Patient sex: F
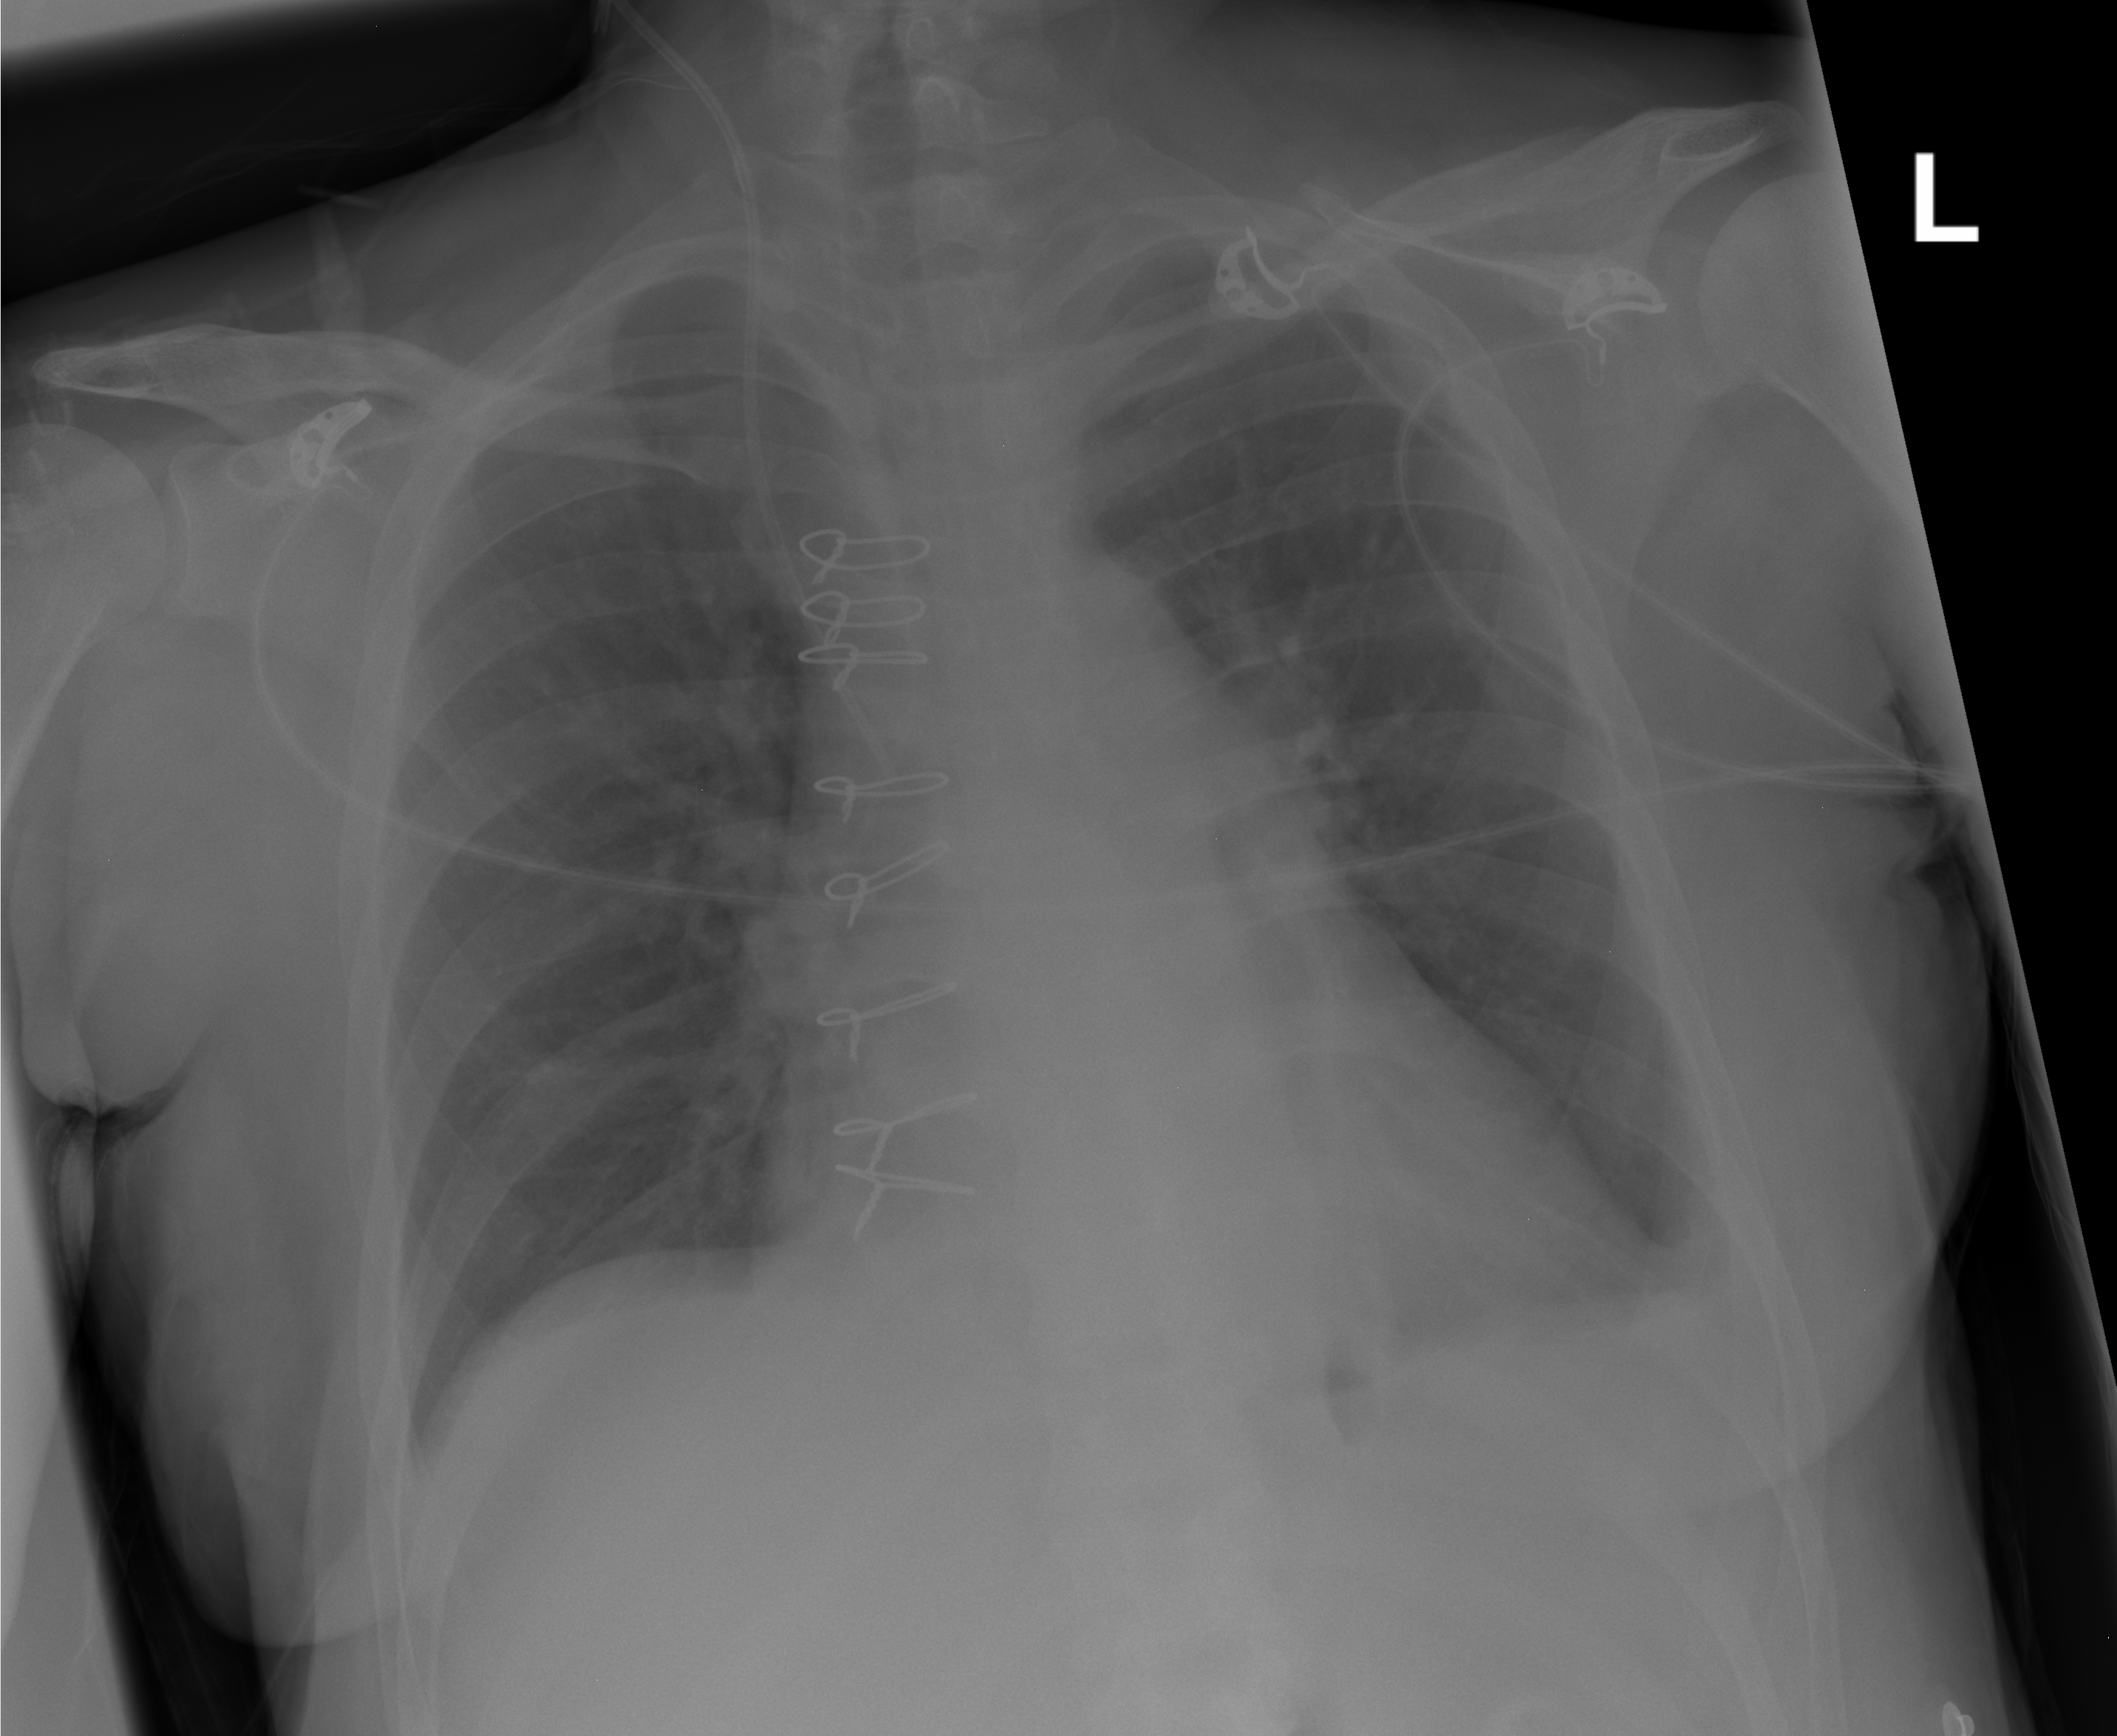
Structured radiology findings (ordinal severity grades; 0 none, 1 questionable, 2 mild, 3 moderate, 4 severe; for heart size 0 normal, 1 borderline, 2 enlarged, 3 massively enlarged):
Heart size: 1
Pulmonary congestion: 1
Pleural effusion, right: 0
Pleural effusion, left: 2
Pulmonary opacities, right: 0
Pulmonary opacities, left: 0
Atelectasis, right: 0
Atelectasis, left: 2